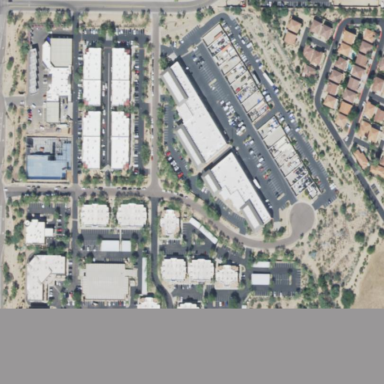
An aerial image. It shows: Commercial area.